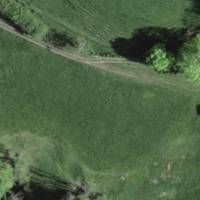
EUNIS habitat code: 24
Species observed at this site:
Euphorbia cyparissias